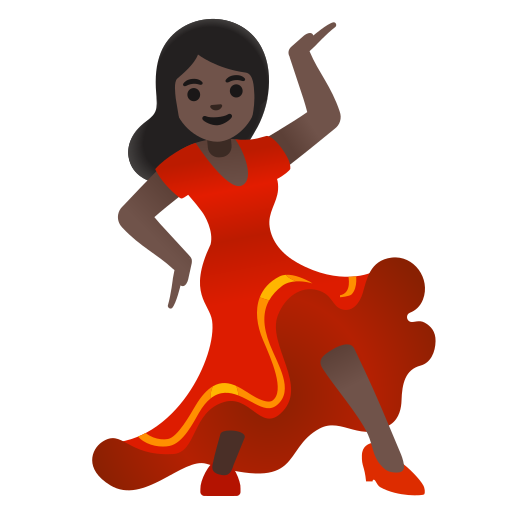
Emoji: 💃🏿